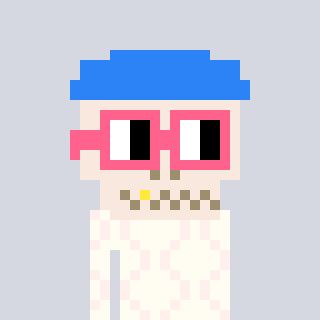
a pixel art character with square pink glasses, a skeleton-hat-shaped head and a grayscale-colored body on a cool background